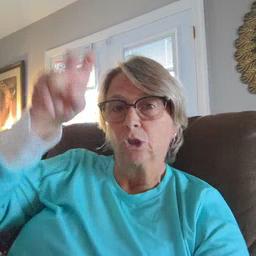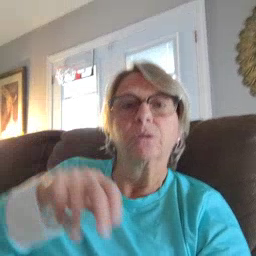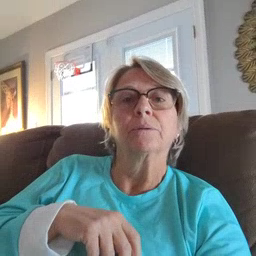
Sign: stairs